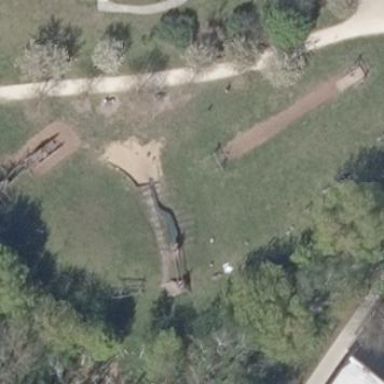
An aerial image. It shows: Grassy playground with dinosaur theme. The playground also has feature for sledding.